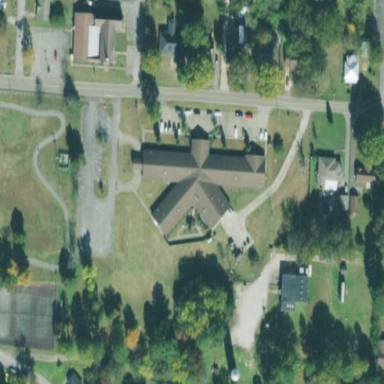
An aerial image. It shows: Nursing home building.